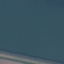
Label: SeaLake